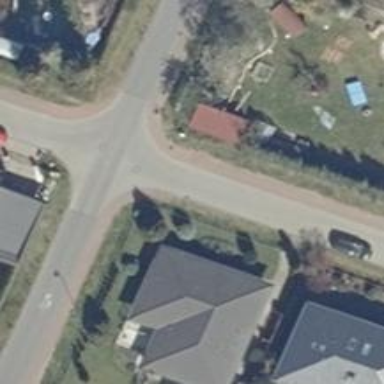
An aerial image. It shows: Sidewalk.